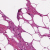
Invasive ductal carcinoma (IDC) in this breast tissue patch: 0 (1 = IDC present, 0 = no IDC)